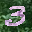
Label: 3